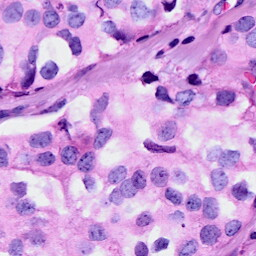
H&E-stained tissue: Breast